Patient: sex M, age 45
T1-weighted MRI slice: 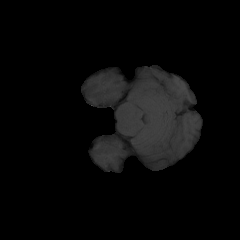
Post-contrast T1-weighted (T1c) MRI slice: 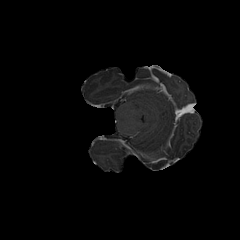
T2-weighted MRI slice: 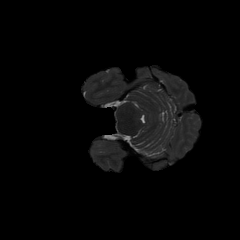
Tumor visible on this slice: no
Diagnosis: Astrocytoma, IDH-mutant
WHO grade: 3